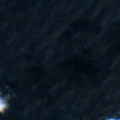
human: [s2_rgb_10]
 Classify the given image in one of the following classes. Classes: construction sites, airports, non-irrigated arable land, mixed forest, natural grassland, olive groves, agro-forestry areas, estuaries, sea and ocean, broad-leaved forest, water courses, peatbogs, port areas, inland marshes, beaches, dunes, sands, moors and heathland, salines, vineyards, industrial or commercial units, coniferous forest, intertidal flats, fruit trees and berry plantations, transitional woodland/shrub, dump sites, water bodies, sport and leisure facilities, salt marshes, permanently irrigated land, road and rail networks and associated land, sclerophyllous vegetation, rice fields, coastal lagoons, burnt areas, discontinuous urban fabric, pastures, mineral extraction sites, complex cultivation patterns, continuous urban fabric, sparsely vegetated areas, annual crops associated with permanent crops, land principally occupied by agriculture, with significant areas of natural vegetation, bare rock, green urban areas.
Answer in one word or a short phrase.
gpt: sea and ocean